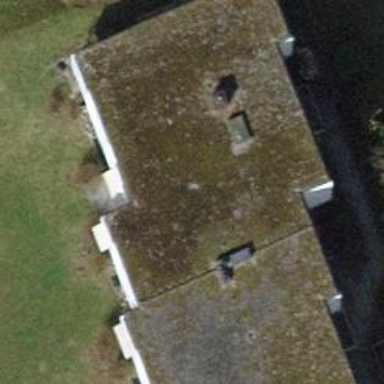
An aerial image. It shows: Apartment building with flat roof.